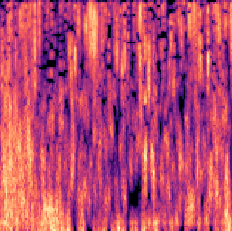
Sound class: Rain